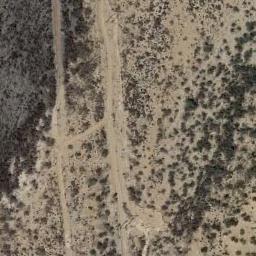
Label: chaparral